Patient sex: F
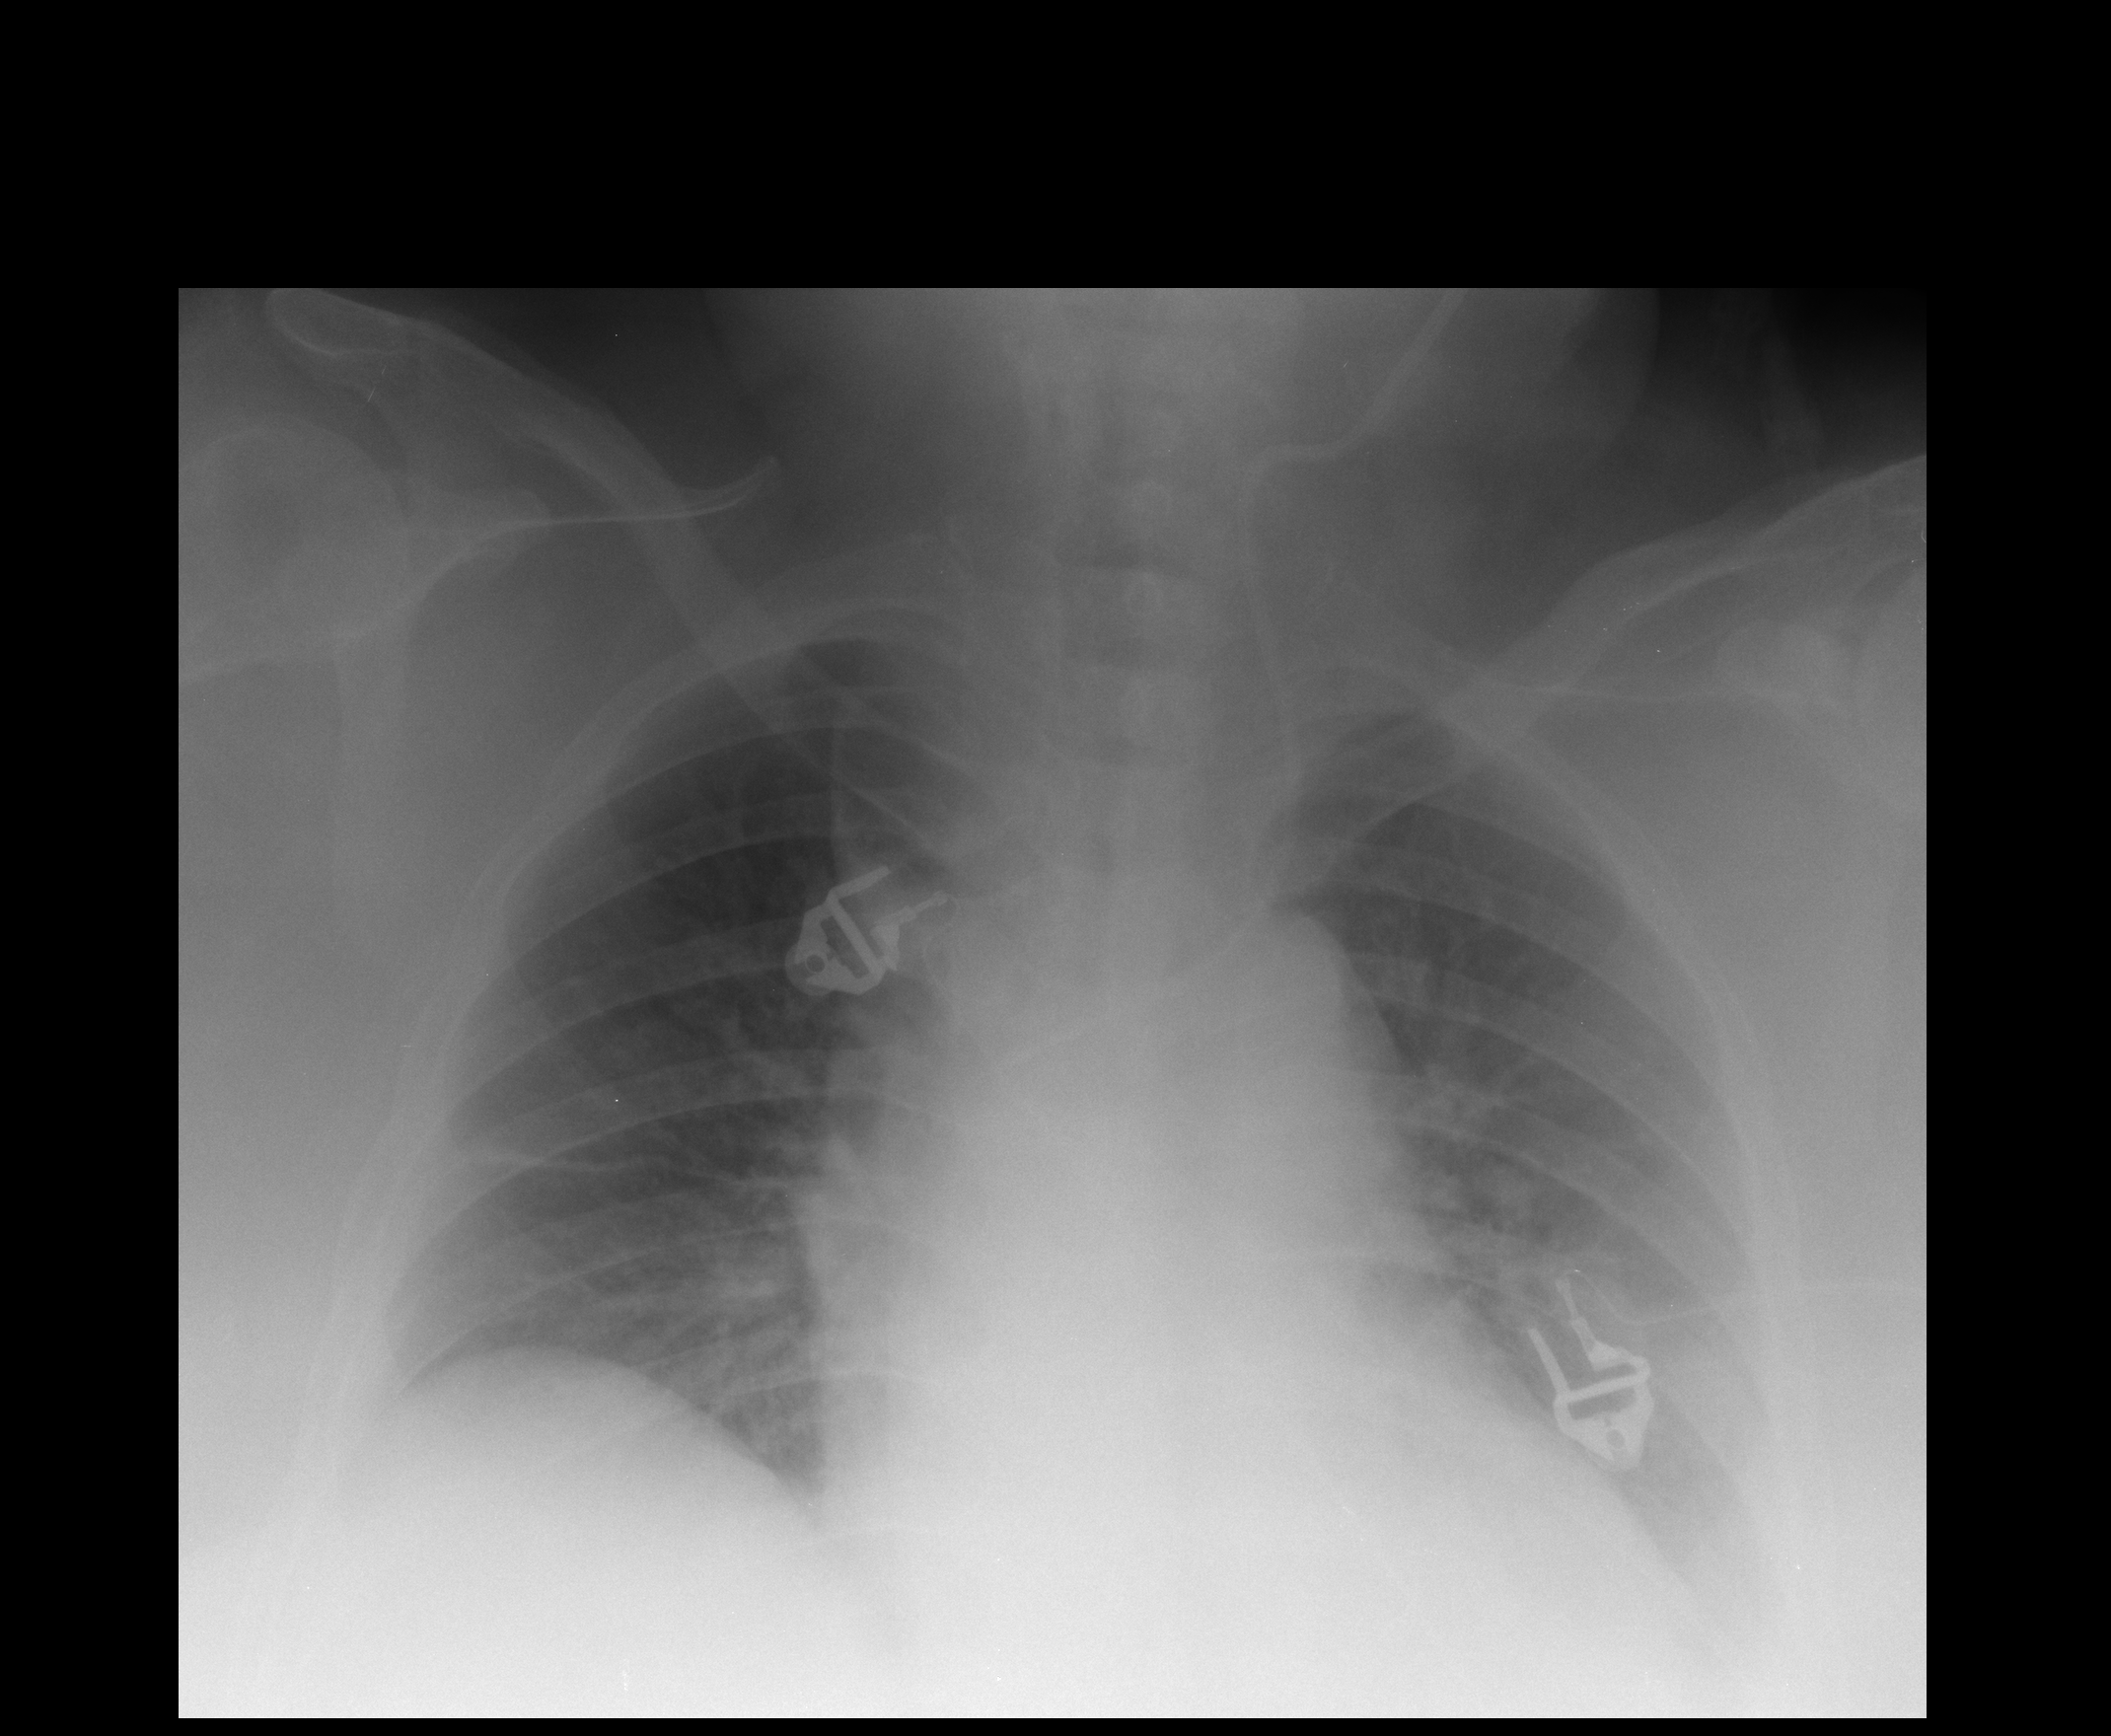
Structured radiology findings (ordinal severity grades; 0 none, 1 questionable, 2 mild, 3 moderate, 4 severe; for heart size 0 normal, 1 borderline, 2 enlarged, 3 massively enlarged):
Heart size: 2
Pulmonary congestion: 1
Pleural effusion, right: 1
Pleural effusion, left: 2
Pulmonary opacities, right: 0
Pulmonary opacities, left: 0
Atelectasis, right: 2
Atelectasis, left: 2